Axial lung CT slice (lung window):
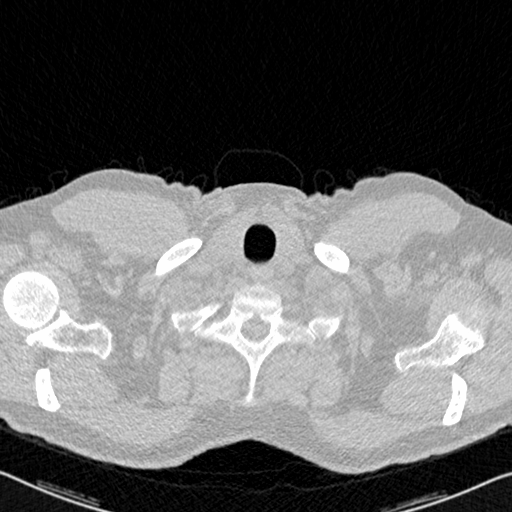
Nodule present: no